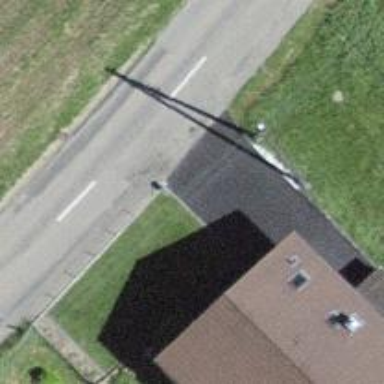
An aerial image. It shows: Power pole.